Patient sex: M
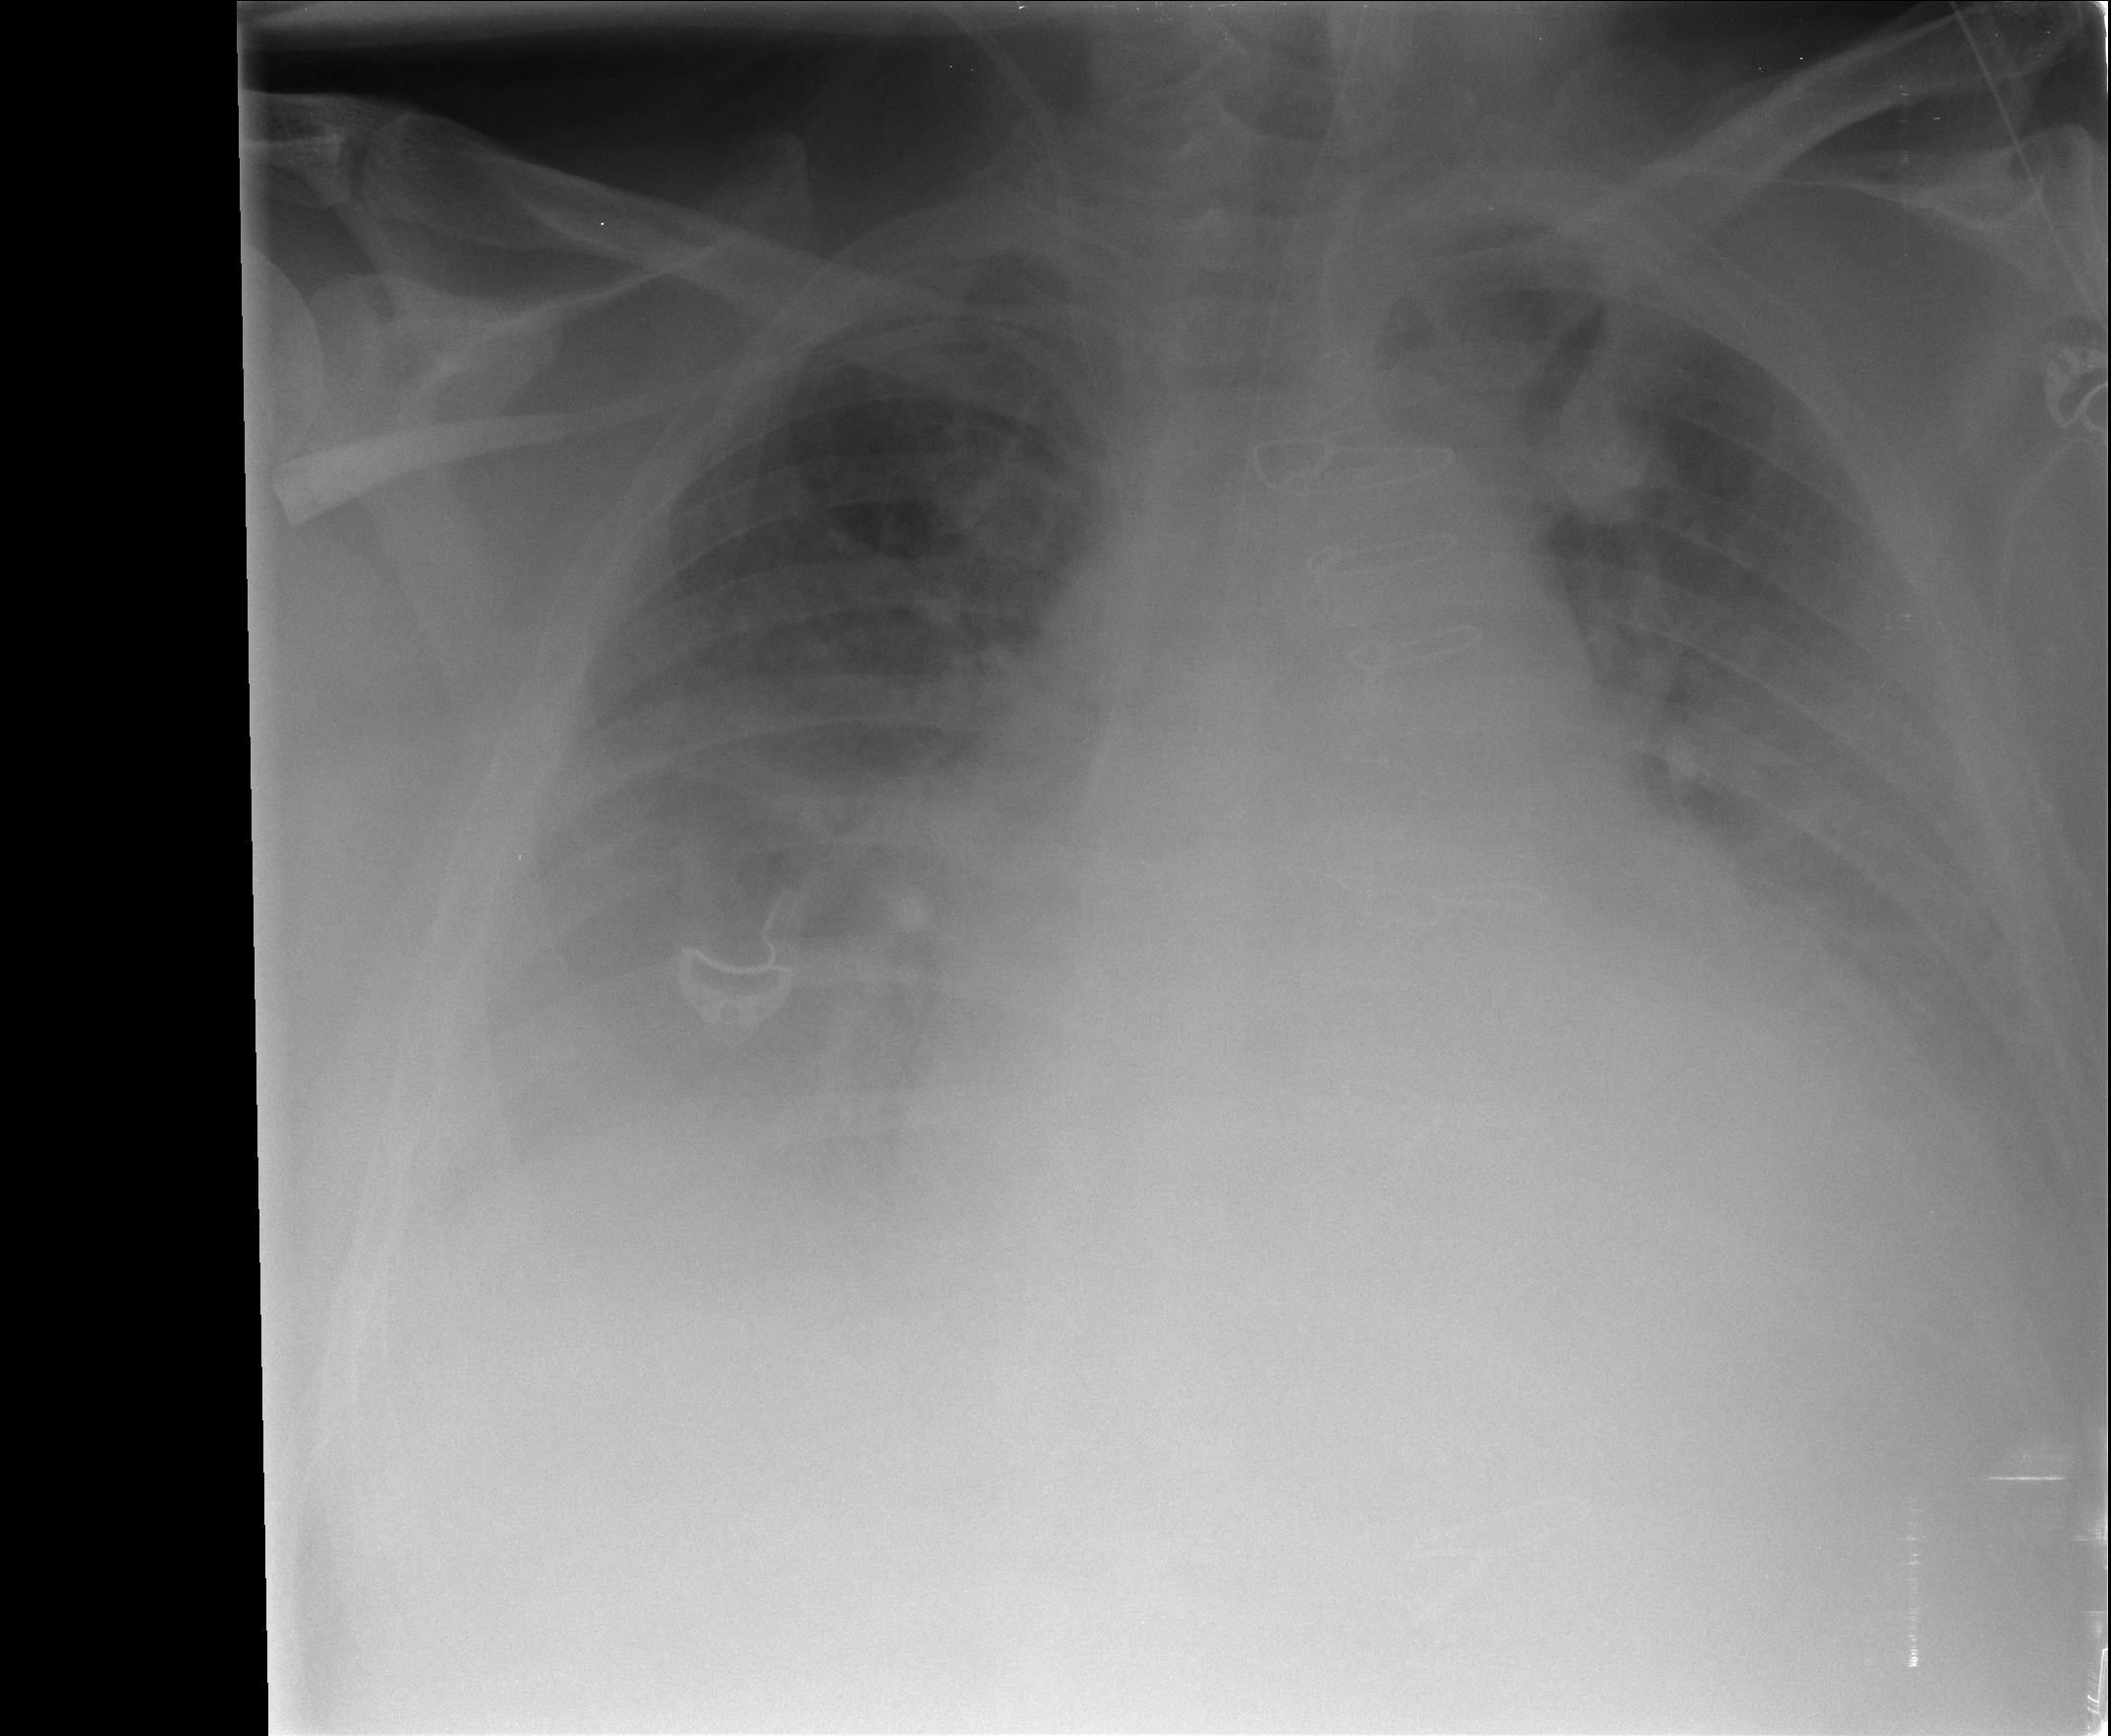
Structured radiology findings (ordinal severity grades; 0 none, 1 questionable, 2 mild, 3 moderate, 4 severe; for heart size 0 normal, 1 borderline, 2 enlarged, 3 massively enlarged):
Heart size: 3
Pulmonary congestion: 2
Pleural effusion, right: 3
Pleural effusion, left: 3
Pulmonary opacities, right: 2
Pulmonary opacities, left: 2
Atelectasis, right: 2
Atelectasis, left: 2